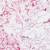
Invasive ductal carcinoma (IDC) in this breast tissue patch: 0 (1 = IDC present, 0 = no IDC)